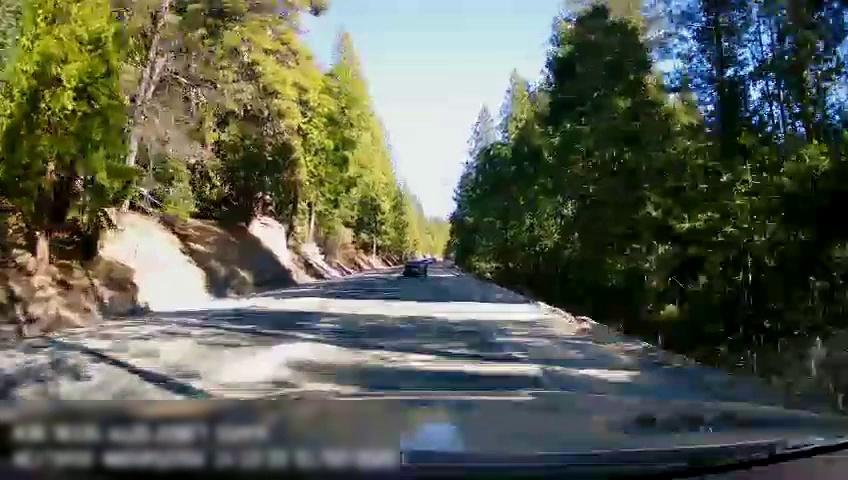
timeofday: Day
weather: Sunny
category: Drivable Space
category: Vehicles | Car
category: Lanes | Opposite Lane
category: Lanes | Current Lane